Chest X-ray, PA view. Patient: 50 years old, sex F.
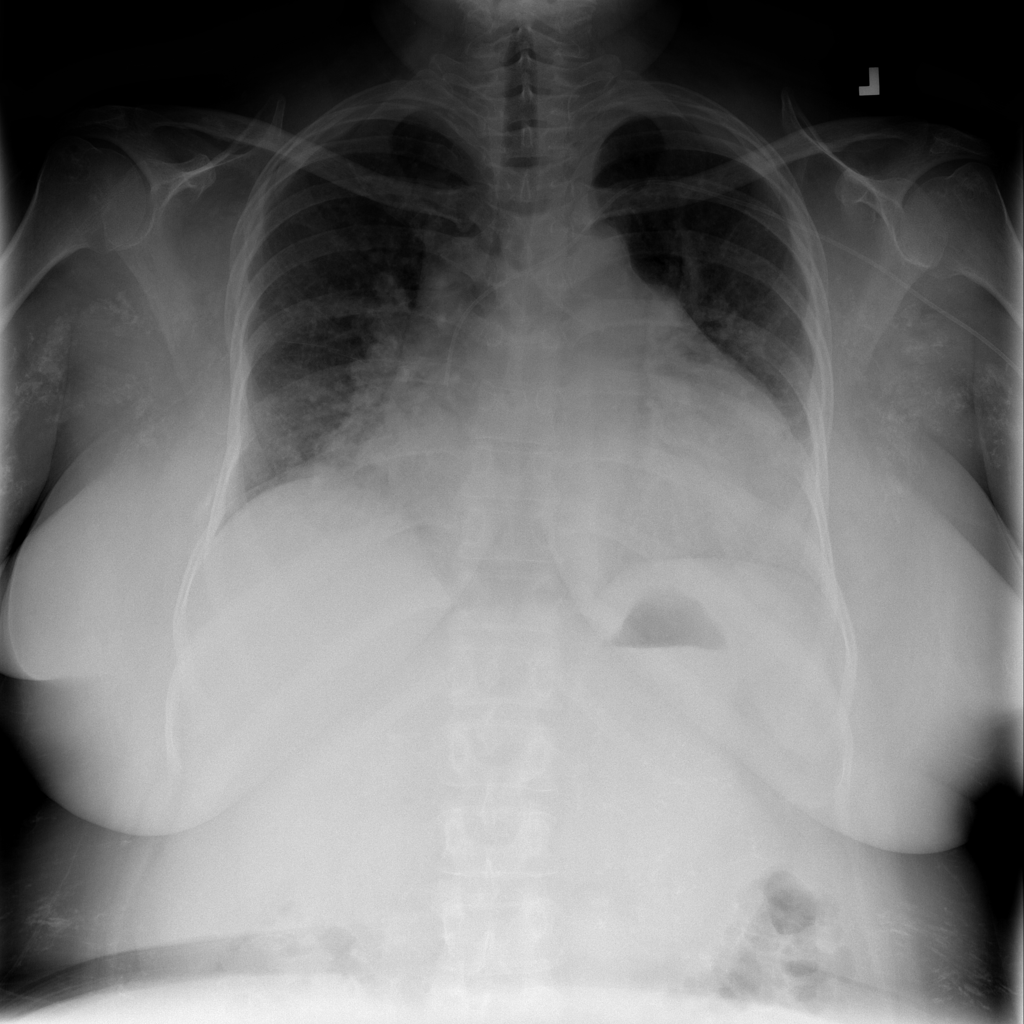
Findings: Cardiomegaly, Effusion, Infiltration